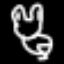
Label: frog